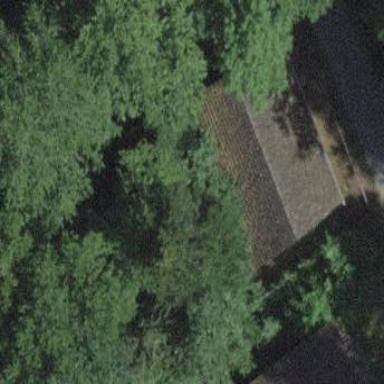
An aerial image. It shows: Shed.